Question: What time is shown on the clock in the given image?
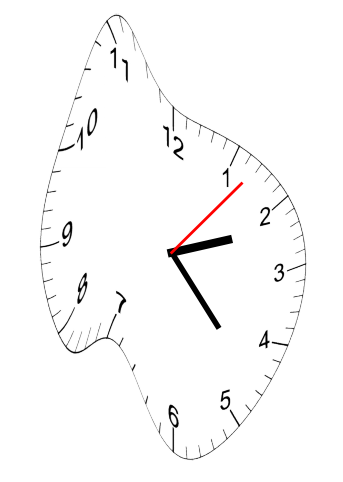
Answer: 02:23:07